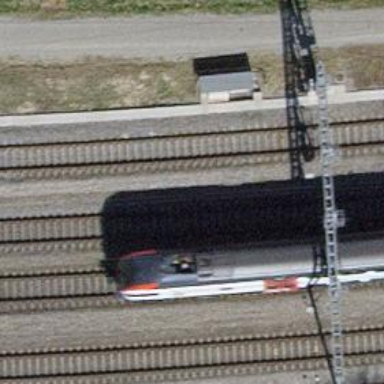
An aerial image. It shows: Railway track with contact lines for electrification.